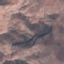
Land use / land cover: HerbaceousVegetation